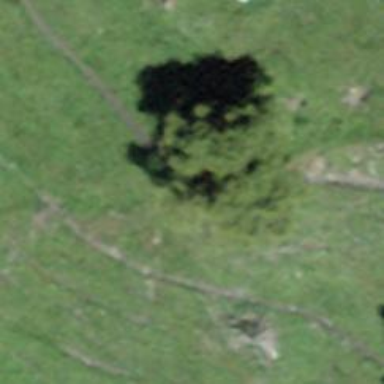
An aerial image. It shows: Beautiful tree in nature.